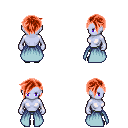
a pixel art fantasy rpg character, female body template, dark elf, purple skin, overskirt, teal pants, red pixie cut hairstyle, gray slippers, four views (front, back, left, right), 2x2 character sprite sheet, small pixel art, hard edges, no anti-aliasing